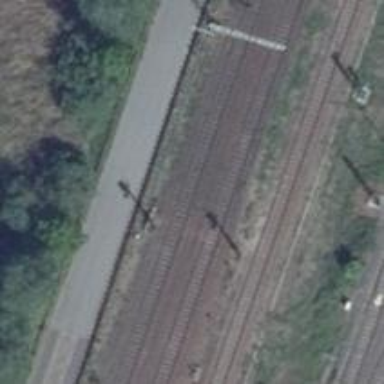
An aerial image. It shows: Railway signal.